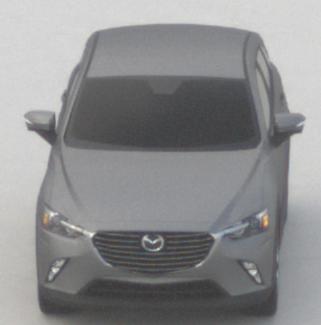
Make: Mazda
Model: CX-3 SKYACTIV-G 120
Detailed model: CX-3 (DK)
Model produced from: 2015/06
Model produced until: 2018/06
Doors: 5
Color: gray
Road condition: dry road
Daytime: midday
Contrast: low contrast